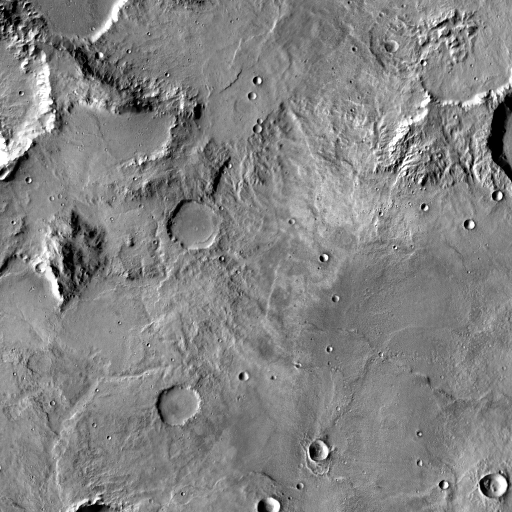
Crater classes present: Background, Other, Buried